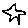
Label: star